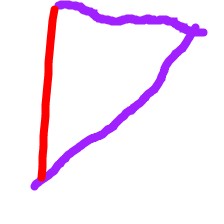
Shape: triangle